This grayscale image was formed by reshaping a rotor test-rig vibration snapshot into a 2-D grid. Diagnose the rotating machine from this image, choosing from: normal, misalignment, unbalance, looseness.
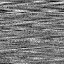
Answer: misalignment